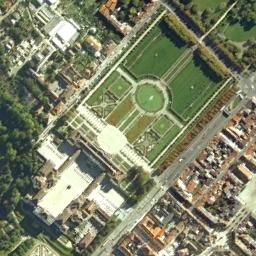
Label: palace